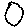
Label: circle